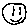
Label: smiley face